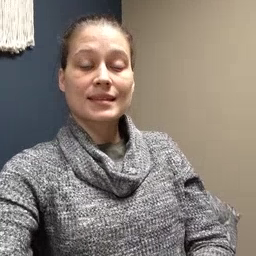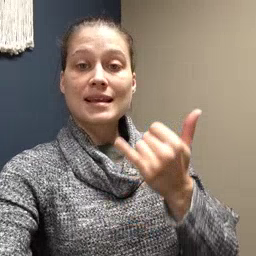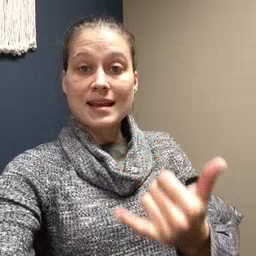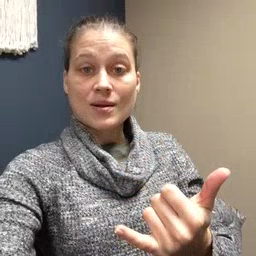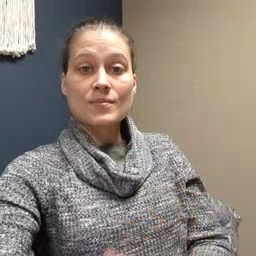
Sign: now